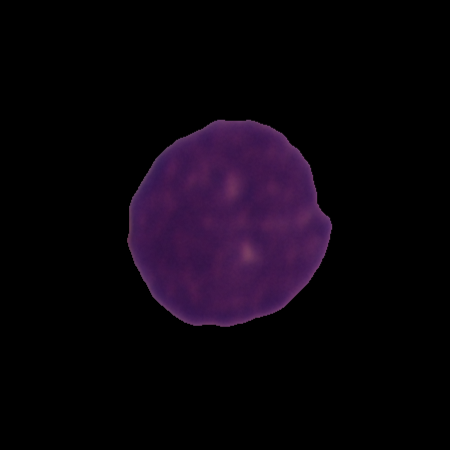
Label: healthy